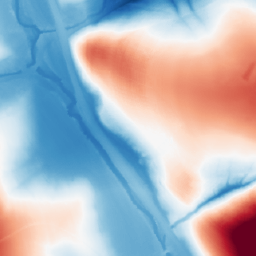
Category: morphological
Decomposition family: tophat_combined
Decomposition parameters: size: 100
Upsampling method: nearest
Upsampling parameters: scale: 2
Upsampling scale: 2